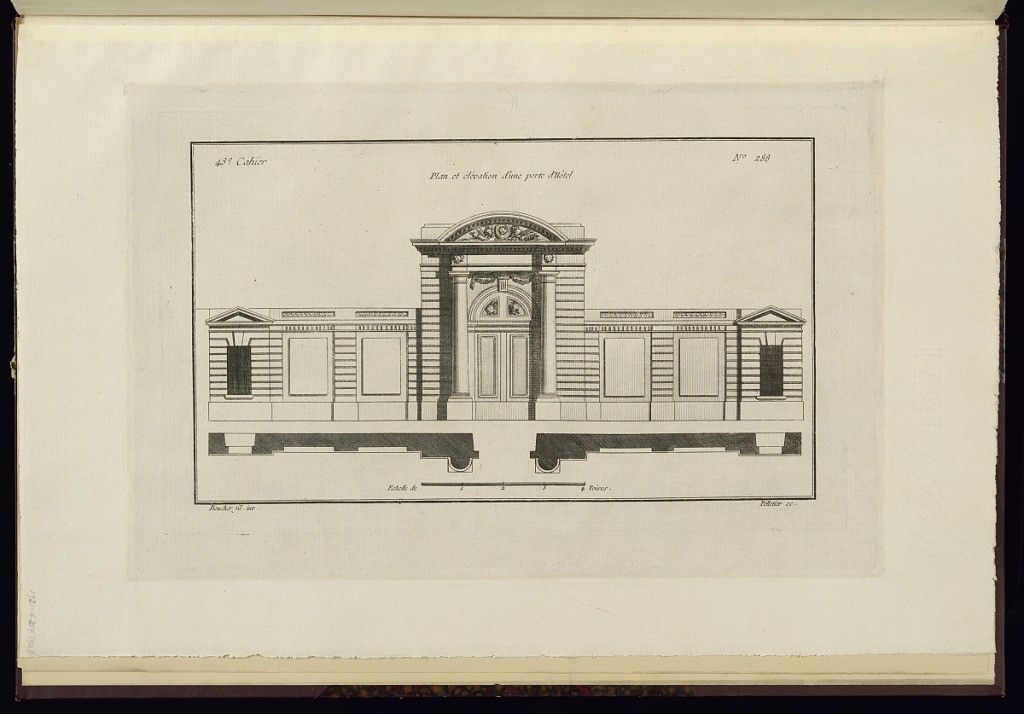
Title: Plan et élévation d'une porte d'Hôtel
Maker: Juste-François Boucher, French, 1736 – 1782
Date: ca. 1775
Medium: Engraving on off white laid paper
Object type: Print
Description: Plan and elevation of a mansion door decorated with helmets, garlands, mascarons, and a carved overdoor relief with rondel with lion head, helmets, spears, fasces, and quivers. The plate is signed.